Field crop: maize
Growth stage: 2
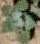
Species: chenopodium